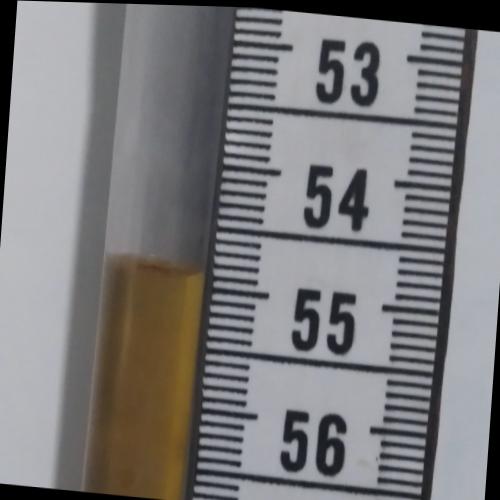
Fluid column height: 54.9 cm